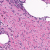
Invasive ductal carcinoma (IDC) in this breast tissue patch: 0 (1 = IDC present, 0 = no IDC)